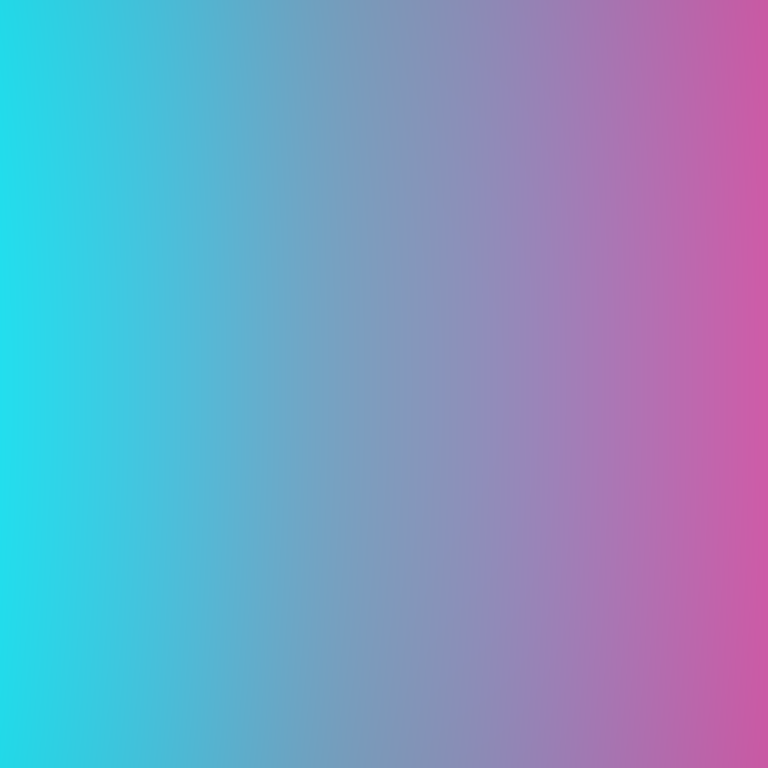
Abstract light effect, smooth gradient from cyan to magenta, calm atmosphere, soft glow, no room, no furniture, no objects.